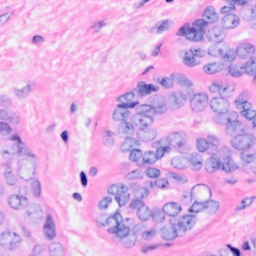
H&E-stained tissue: Breast